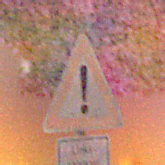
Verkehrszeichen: Gefahrenstelle
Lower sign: HinweiseAufGefahrenDurchVerbaleAngabe9
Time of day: Night
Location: Outdoor (Nature)
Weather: Clear
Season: NotSpecified
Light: Natural